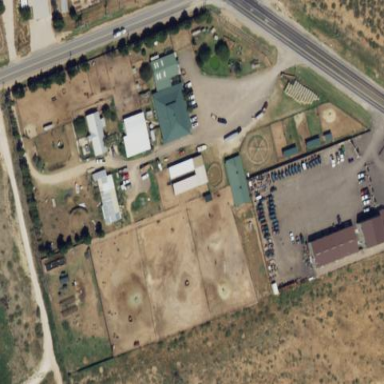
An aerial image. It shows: Veterinary facility.